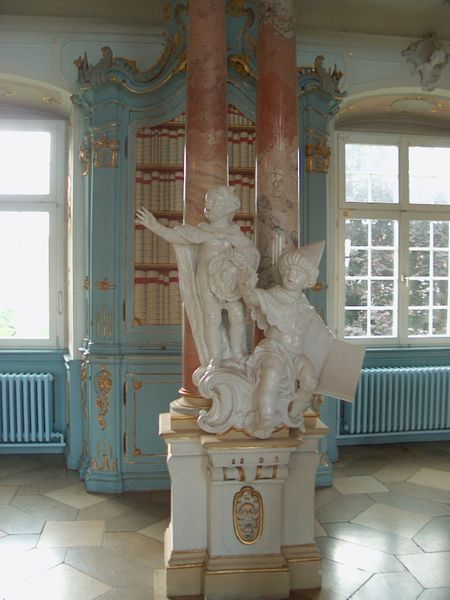
Titel: Figuren im Bibliothekssaal von Bad Schussenried
Künstler: Fidelis Sporer
Standort: Bad Schussenried, St. Magnus und Maria (EU - D - BW)
Schlagwörter: schatten, umhang, weiß, fenster, licht, marmor, raum, säule, säulen, zimmer, kappe, mütze, sockel, stein, innenraum, boden, gold, interieur, kostüm, kind, rosa, kinder, doppelsäule, skulptur, statue, hellblau, bücher, schrank, knaben, russland, saal, figuren, glanz, glänzend, plastik, podest, zeigen, foto, fotografie, photographie, buch, porzellan, vergoldet, fliesen, vitrine, photo, wappen, orgel, steinboden, heizung, bücherschrank, alabaster, säulenpaar, weisen, heizkörper, kostümiert